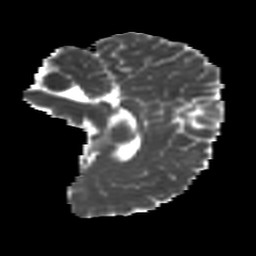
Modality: MD
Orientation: sagittal
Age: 12
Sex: male
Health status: ill
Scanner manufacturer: ge
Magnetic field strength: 3 T
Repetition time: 7.5 s
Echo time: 0.079 s